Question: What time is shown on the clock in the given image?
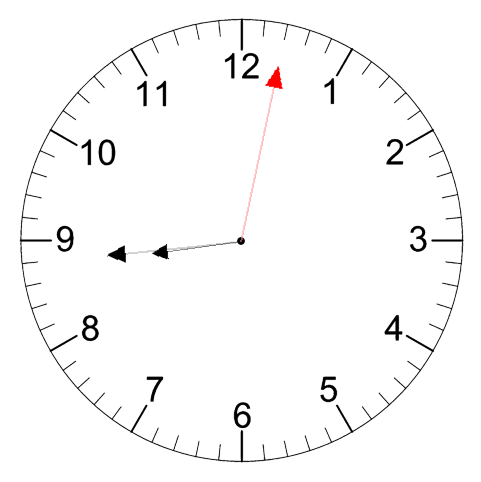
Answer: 08:44:02